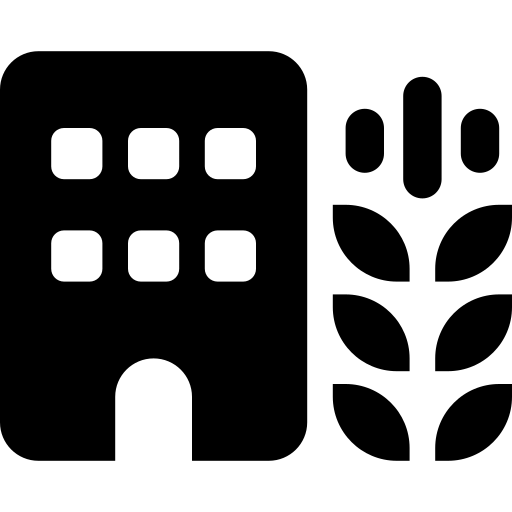
Tags: icon, FontAwesome, fa-icon, solid, building, wheat